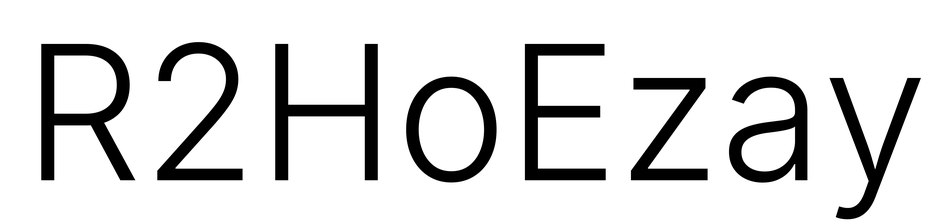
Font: Inter_Light